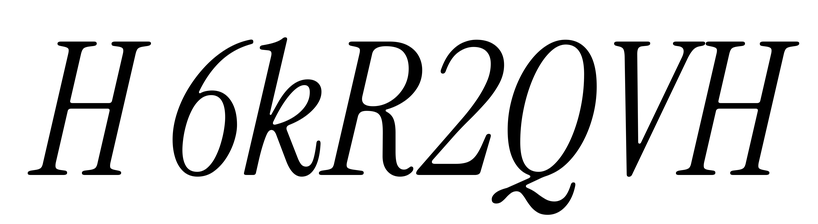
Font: InstrumentSerif-Italic